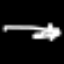
Label: airplane